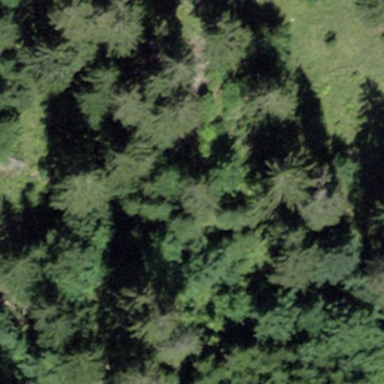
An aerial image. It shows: Forest area.